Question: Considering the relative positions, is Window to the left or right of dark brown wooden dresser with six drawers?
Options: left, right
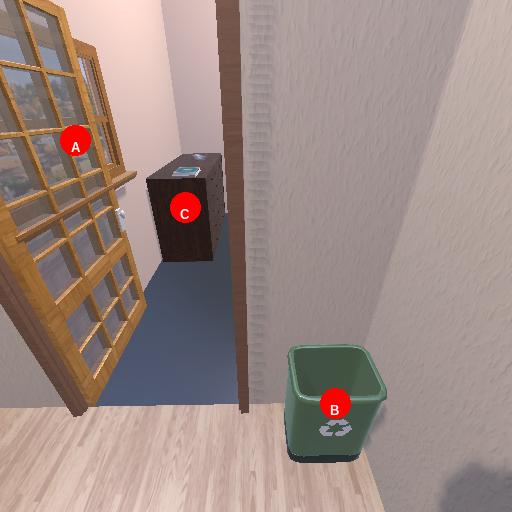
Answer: left